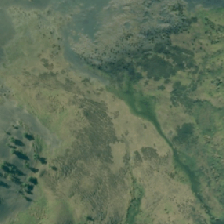
Land cover: low_producing_grassland